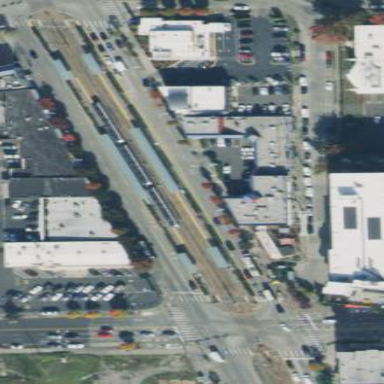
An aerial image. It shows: Light rail platform with shelter. It is public transport platform for light rail services.